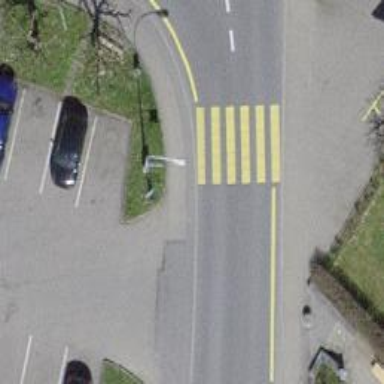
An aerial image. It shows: Marked road crossing.